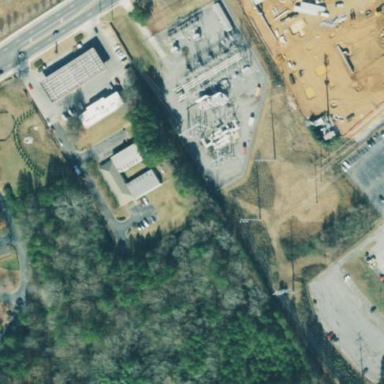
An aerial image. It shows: Distribution level power substation surrounded by fence.